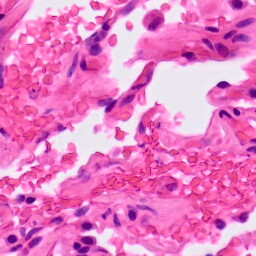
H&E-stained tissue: Lung